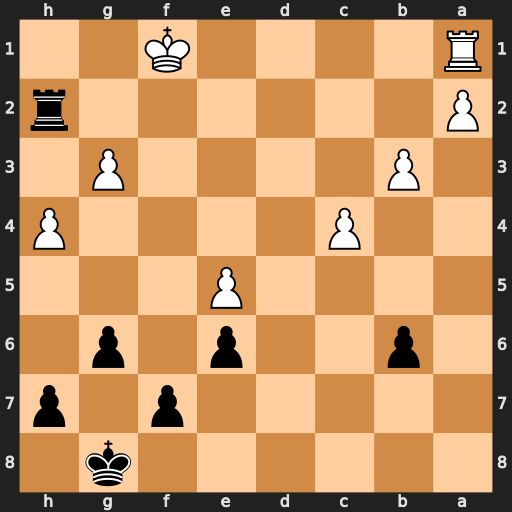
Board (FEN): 6k1/5p1p/1p2p1p1/4P3/2P4P/1P4P1/P6r/R4K2
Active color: b
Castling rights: -
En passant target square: -
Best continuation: Rh1+ Ke2 Rxa1